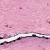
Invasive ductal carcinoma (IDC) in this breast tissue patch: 0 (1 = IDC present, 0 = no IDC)